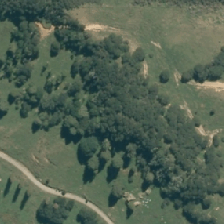
Land cover: broadleaved_indigenous_hardwood